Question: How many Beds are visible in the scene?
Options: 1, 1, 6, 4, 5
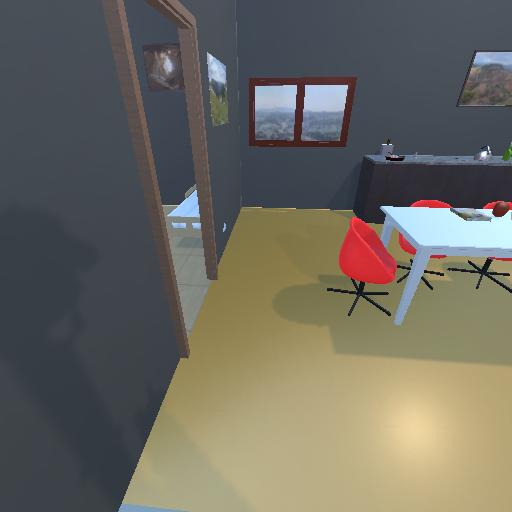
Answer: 1